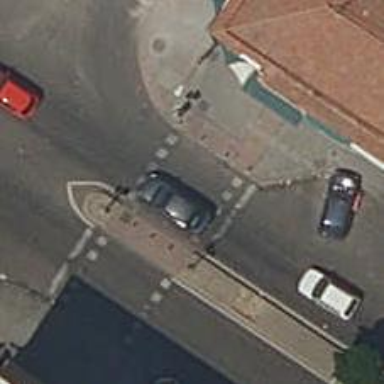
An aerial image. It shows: Crossing with traffic signals.